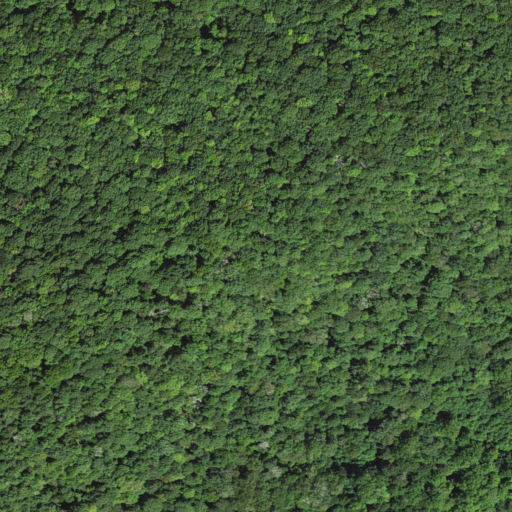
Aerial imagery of gap in North Carolina named Panther Gap containing only deciduous forest